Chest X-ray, PA view. Patient: 68 years old, sex M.
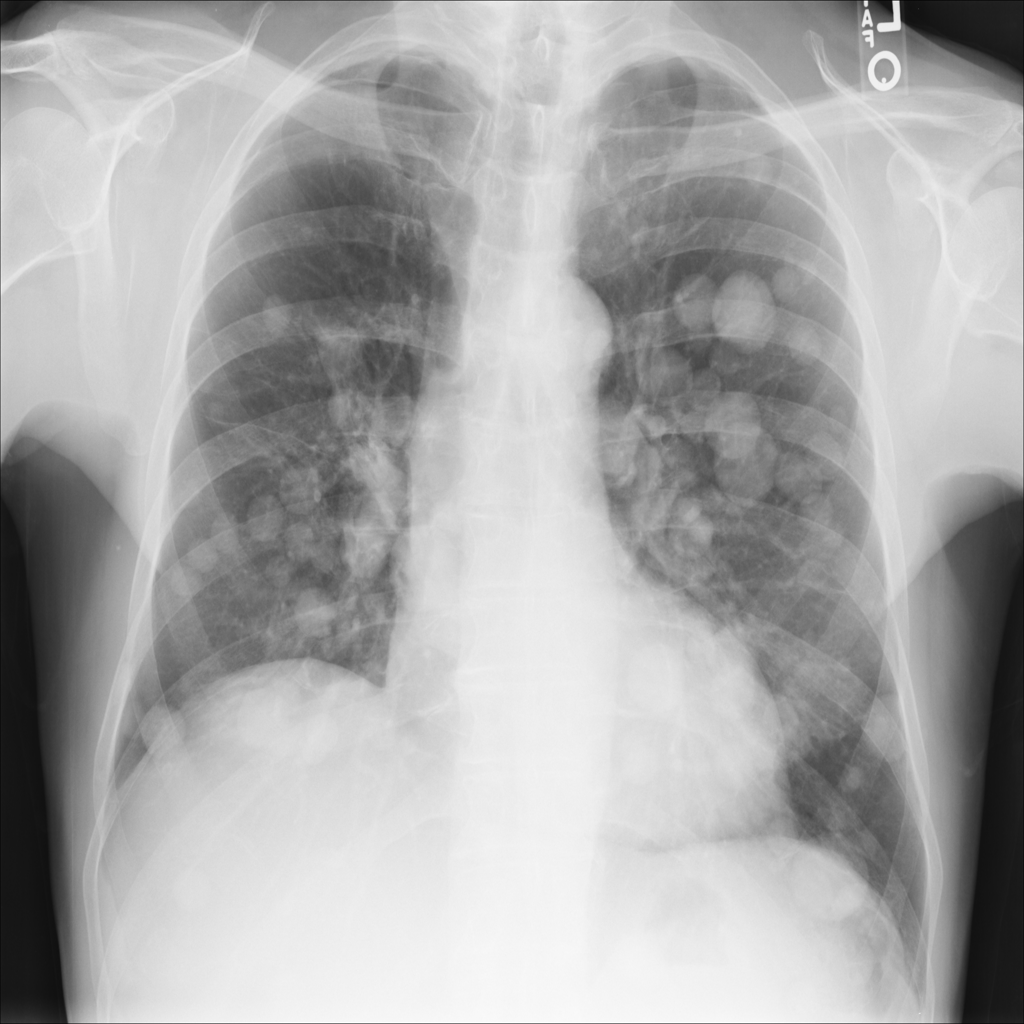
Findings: Mass, Nodule